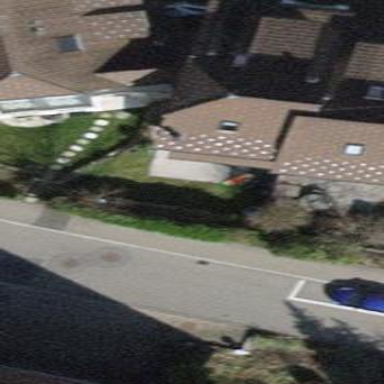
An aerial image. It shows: Simple and straightforward house.